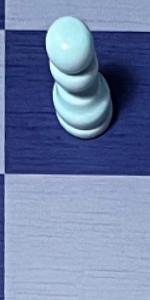
Label: Empty